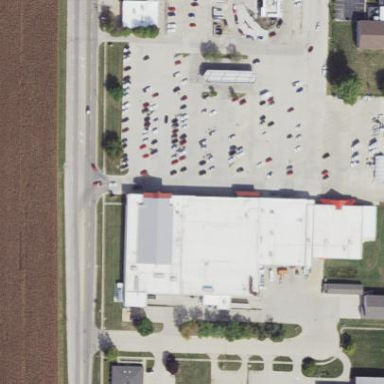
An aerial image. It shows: Retail area.